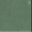
Piece: xx